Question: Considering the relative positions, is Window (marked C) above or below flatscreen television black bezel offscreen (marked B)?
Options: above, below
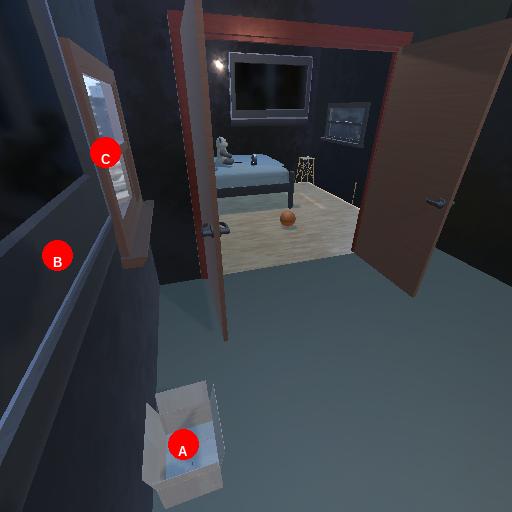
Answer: above